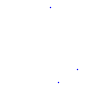
Particle: proton